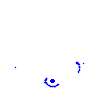
Particle: kaon